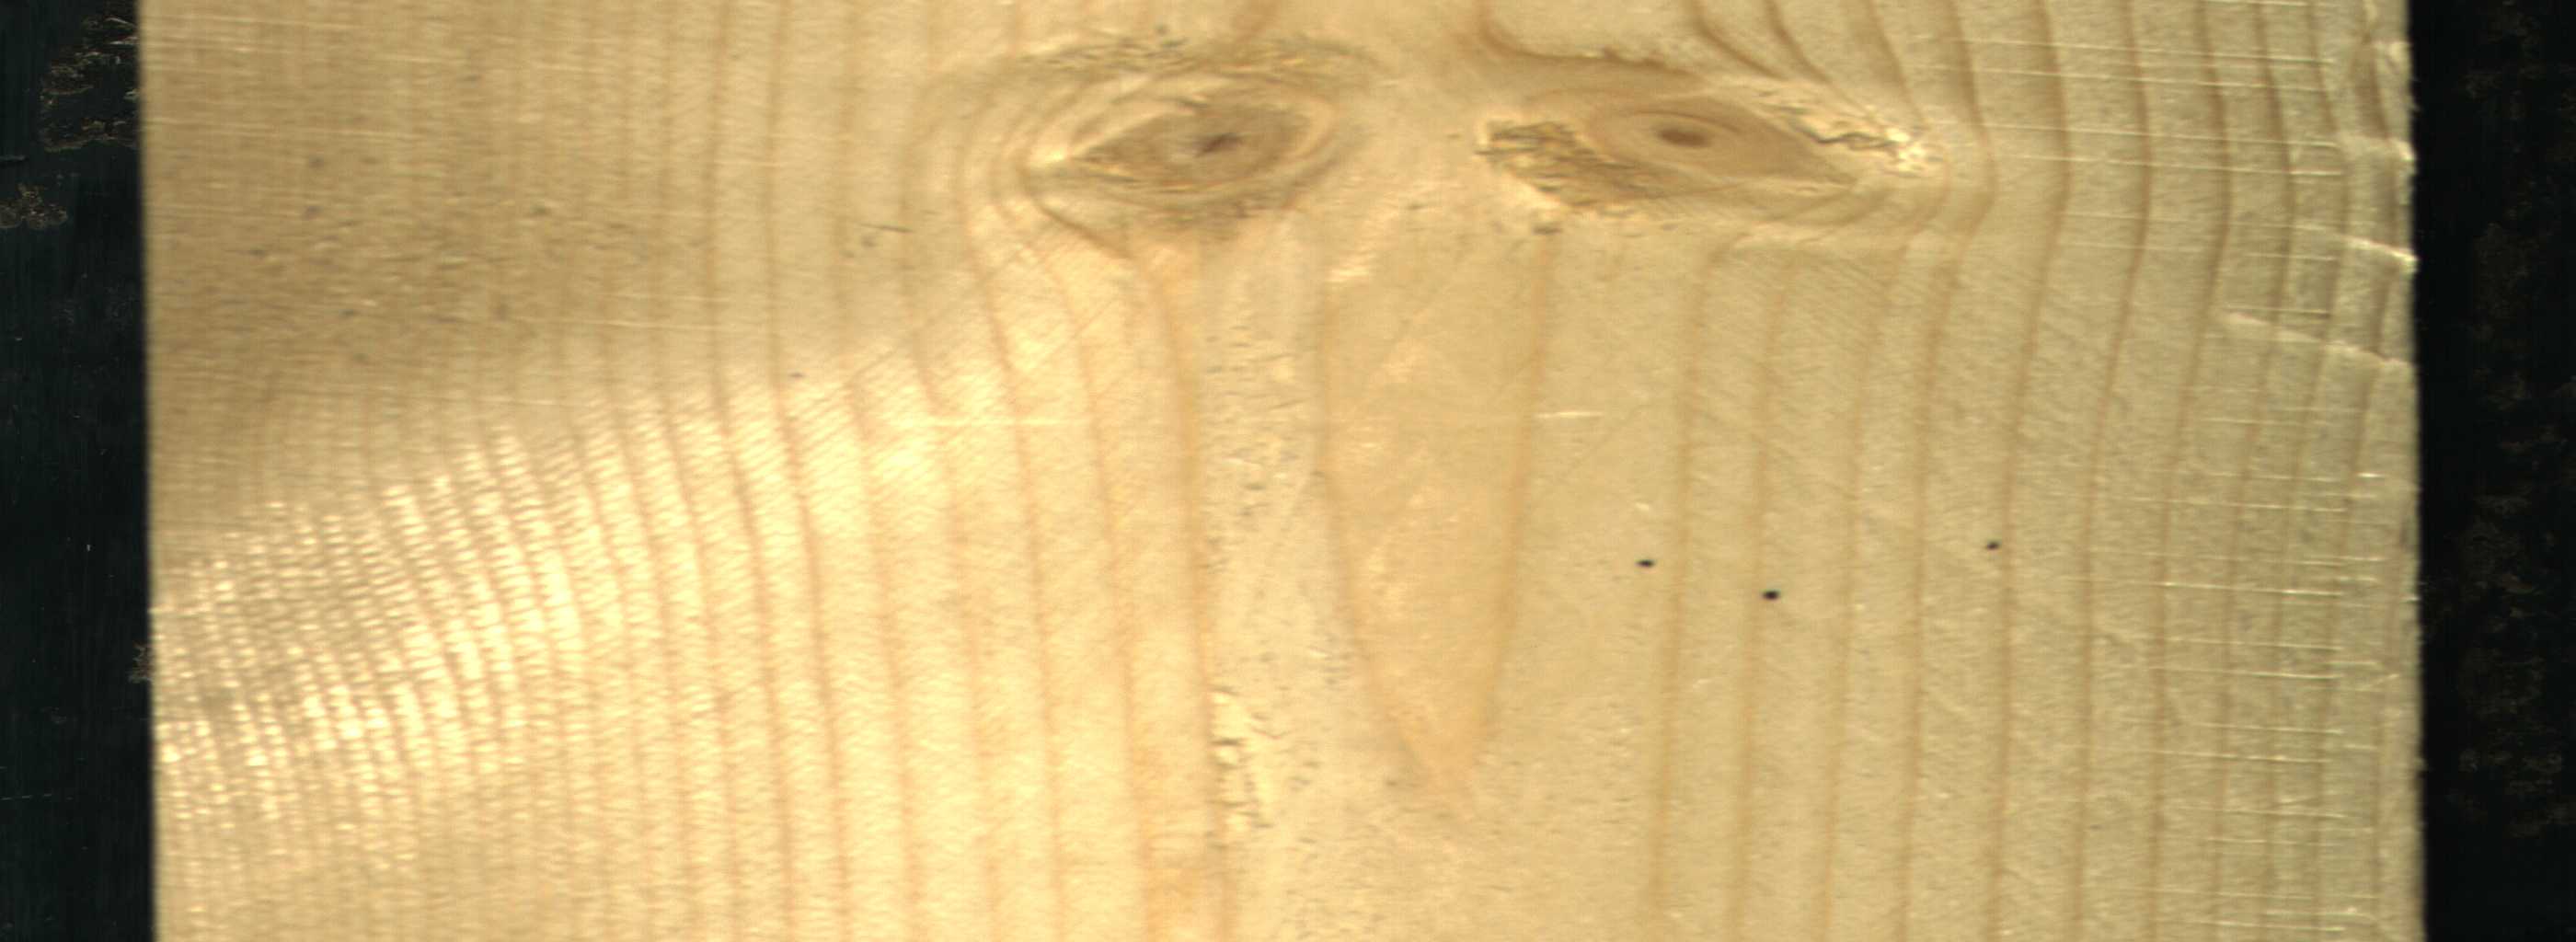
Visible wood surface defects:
Live_Knot
Live_Knot